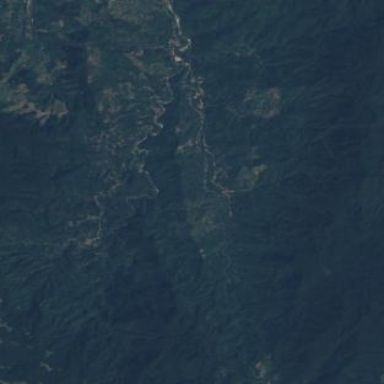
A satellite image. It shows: River flowing through natural landscape.